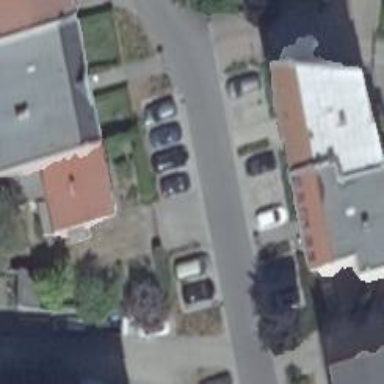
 featuring perpendicular parking along the street side."